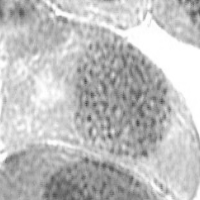
Label: prophase